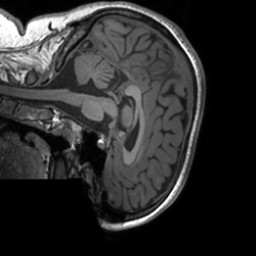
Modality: T1w
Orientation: sagittal
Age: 22
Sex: female
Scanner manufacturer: siemens
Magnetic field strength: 3 T
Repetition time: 1.9 s
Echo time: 0.00226 s